Interaction volume radius: 5 \u00c5
Interaction volume height: 35 \u00c5
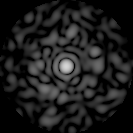
Disorder parameter: 0.8568